Question: [enter image description here]

Cell values in Excel like column A
If the number in cell A above is equal or higher only for max 2, then put 1 in cell B
If the number in cell A above is lower, do nothing
If the number in cell A above is higher that 2, do nothing
Anyone that can help me? Thanks :)
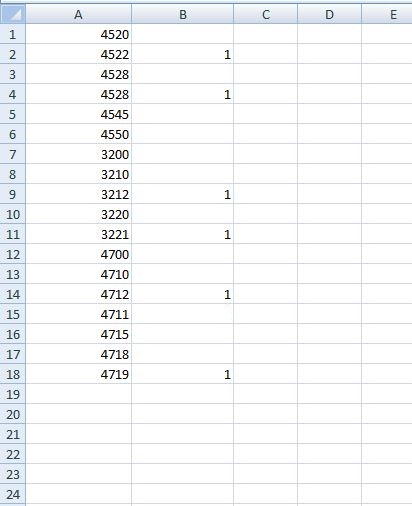
Answer: You need 2 'IF' statements, the first to check if the cell above is higher or lower than the current cell and the second one to perform the check for the difference between them. I believe this formula will work for you
'=IF(A2>=A1,IF(A2-A1<=2,1,""),"")'